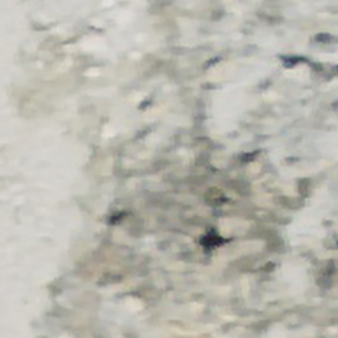
Label: other